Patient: sex M, age 48
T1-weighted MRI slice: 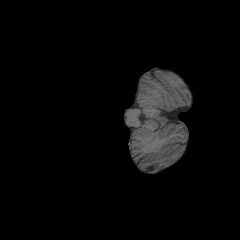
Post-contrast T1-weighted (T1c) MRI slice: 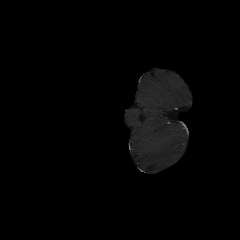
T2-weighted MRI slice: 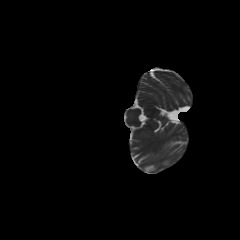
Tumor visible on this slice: no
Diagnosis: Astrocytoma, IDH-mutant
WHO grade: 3